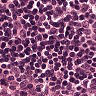
Metastatic tissue present: no